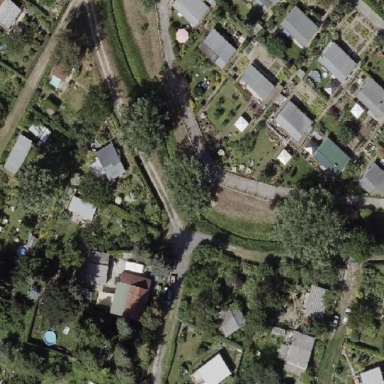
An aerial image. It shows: Allotments area.